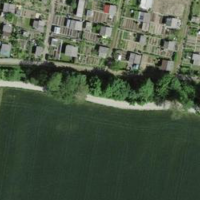
EUNIS habitat code: 52
Species observed at this site:
Aesculus hippocastanum